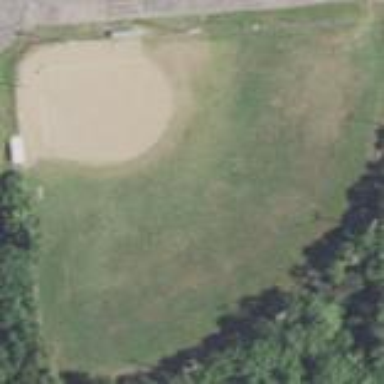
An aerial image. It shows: Baseball pitch for leisure land.